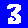
Digit: 3